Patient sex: M
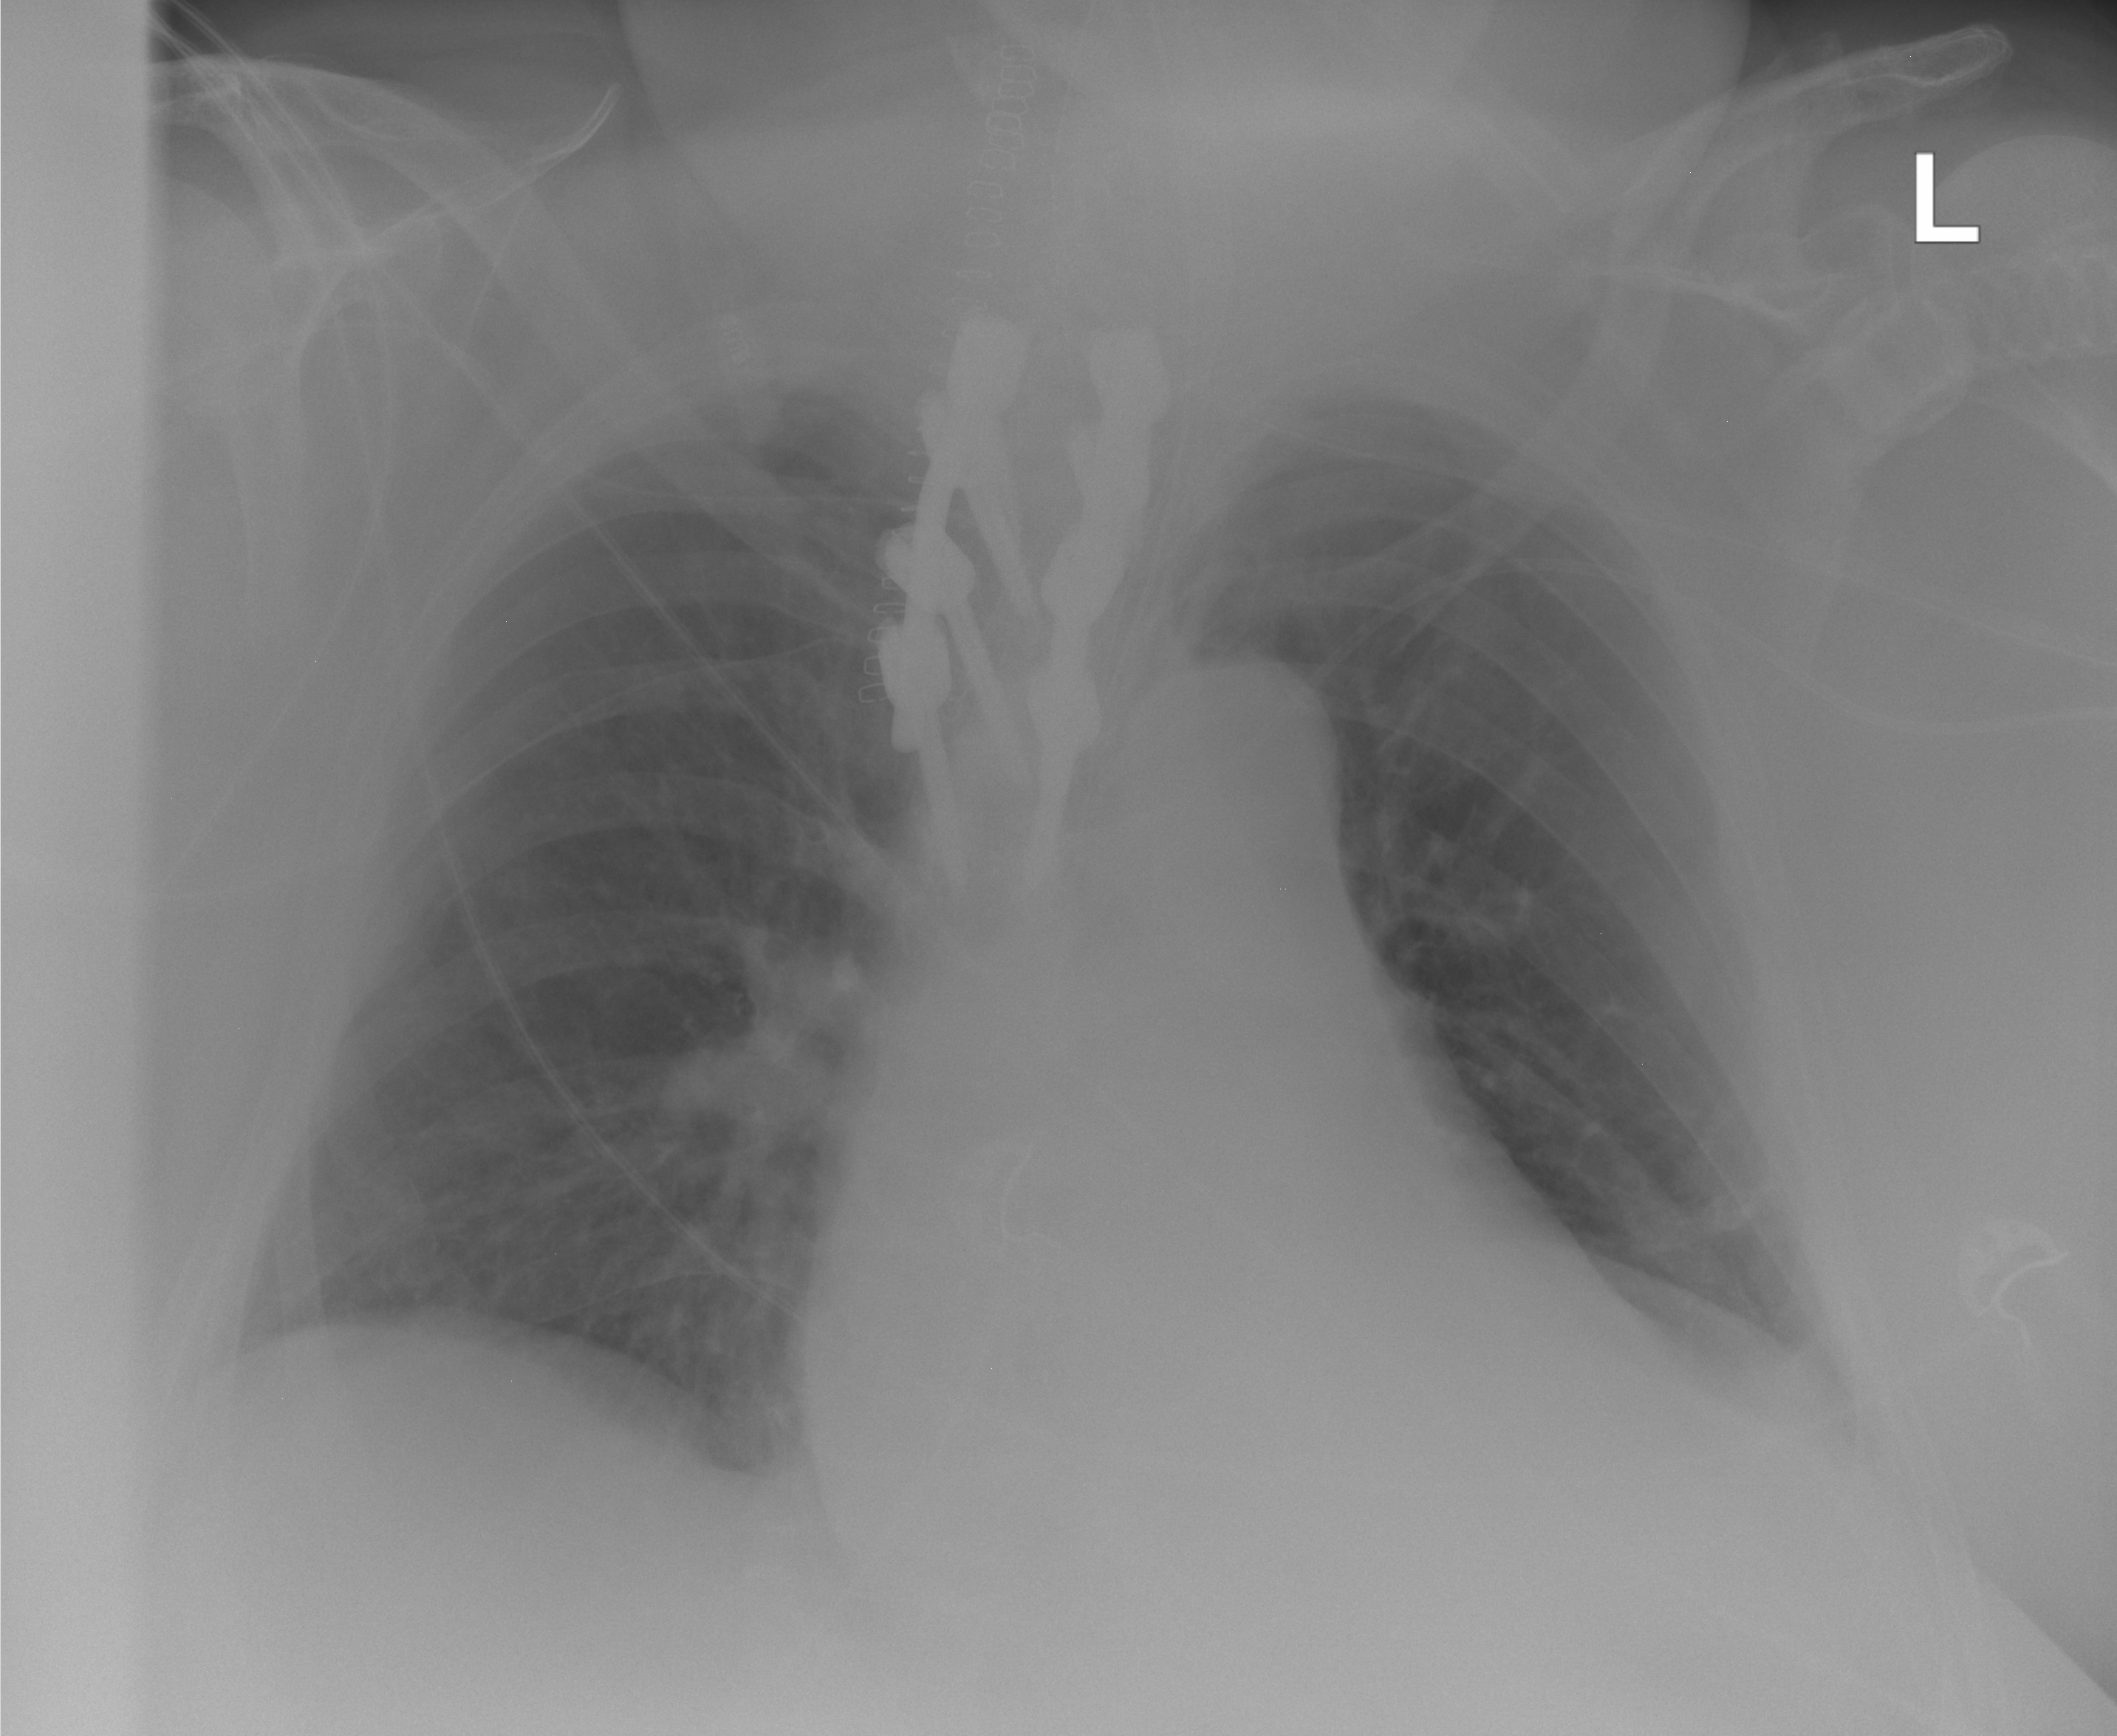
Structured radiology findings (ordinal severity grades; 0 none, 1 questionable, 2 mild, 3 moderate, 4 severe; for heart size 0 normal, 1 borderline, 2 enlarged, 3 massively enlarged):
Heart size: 0
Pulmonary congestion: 0
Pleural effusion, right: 0
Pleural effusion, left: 1
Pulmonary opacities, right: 0
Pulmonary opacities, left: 0
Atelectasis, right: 0
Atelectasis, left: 1